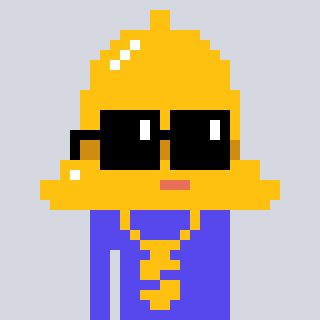
a pixel art character with square black sunglasses, a bell-shaped head and a computerblue-colored body on a cool background